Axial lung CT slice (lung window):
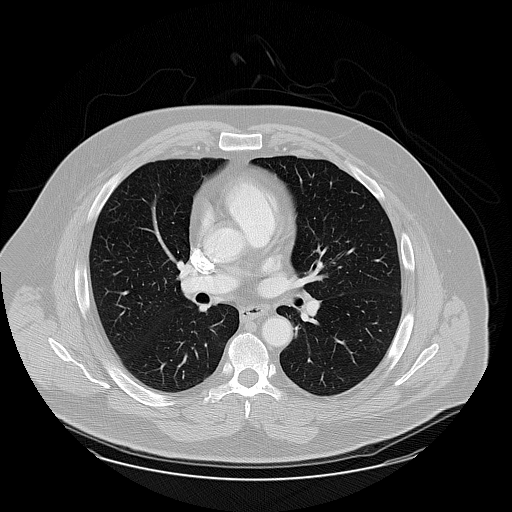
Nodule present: no